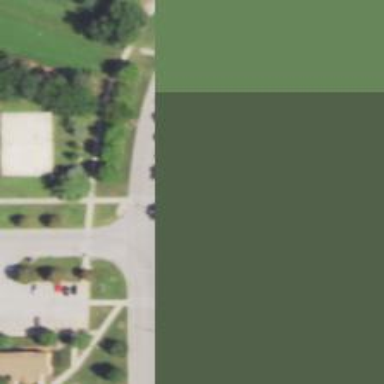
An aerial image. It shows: Left sidewalk along asphalt tertiary road.